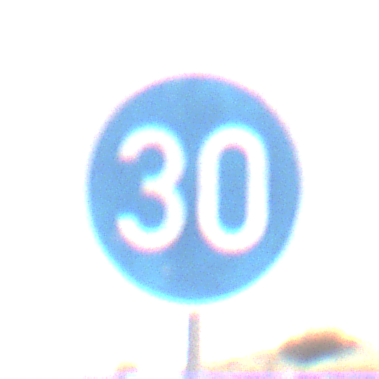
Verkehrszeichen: VorgeschriebeneMindestgeschwindigkeit
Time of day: Midday
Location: Outdoor (Nature)
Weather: PartlyCloudy
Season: NotSpecified
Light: Natural